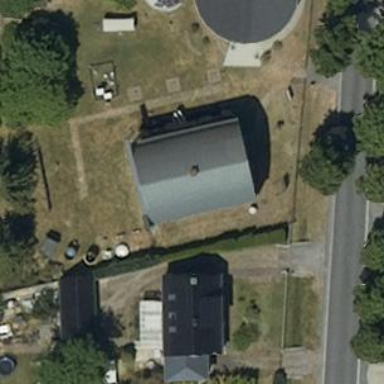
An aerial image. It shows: Round building with grey roof oriented along its shape.